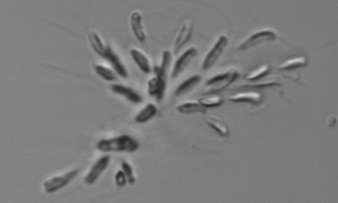
Label: Dinobryon